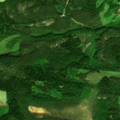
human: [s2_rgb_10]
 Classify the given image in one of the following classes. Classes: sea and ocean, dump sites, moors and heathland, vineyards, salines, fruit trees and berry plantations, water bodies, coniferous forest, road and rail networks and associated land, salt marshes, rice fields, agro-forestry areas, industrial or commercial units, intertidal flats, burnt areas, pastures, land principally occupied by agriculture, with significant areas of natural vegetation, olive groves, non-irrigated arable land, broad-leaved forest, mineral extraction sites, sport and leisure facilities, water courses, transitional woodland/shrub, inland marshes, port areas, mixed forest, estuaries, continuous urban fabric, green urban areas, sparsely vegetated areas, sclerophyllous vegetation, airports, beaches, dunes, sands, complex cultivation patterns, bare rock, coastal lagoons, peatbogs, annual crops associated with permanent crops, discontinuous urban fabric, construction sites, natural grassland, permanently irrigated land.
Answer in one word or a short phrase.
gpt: land principally occupied by agriculture, with significant areas of natural vegetation, coniferous forest, mixed forest